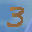
Label: 3